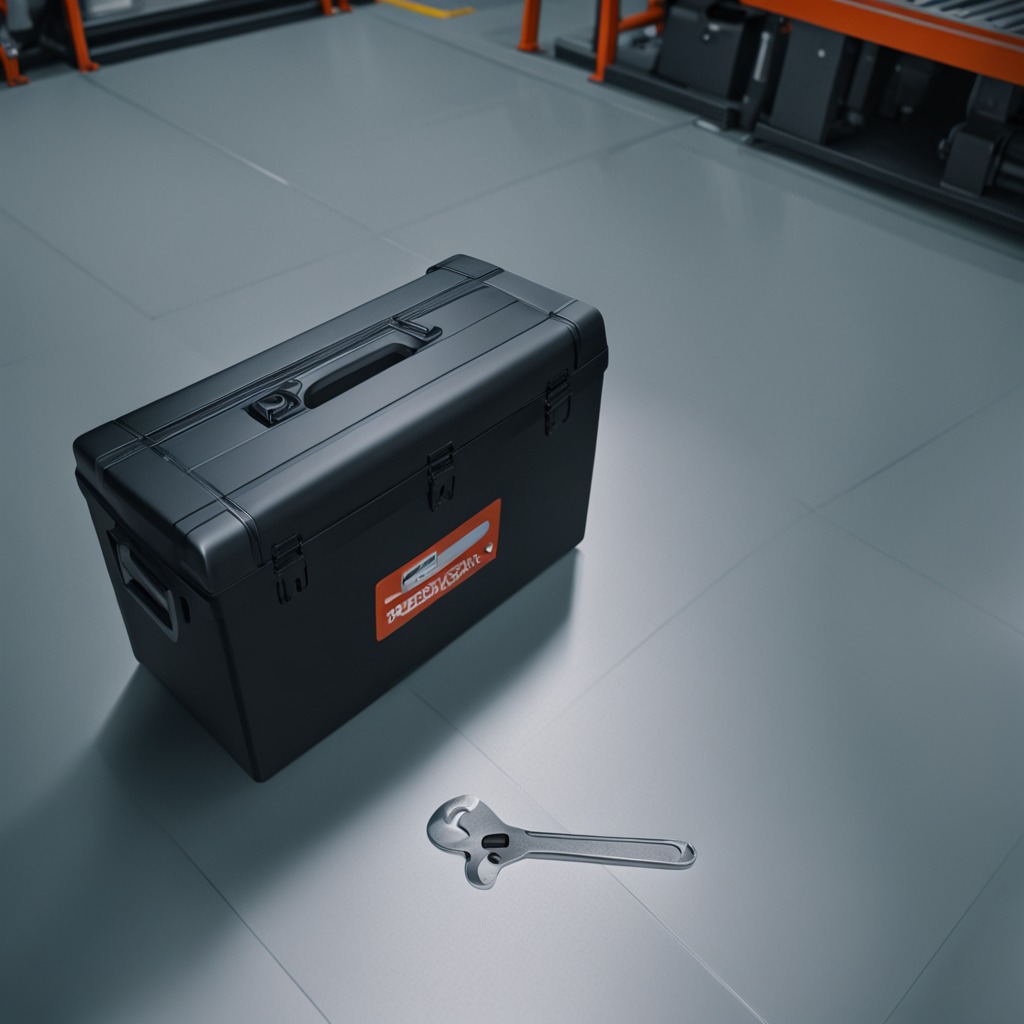
An wrench is lying on the toolbox surface.